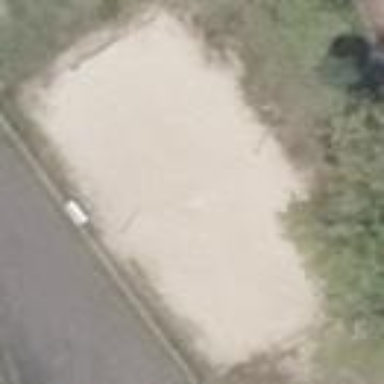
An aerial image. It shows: Sandy pitch for beach volleyball.